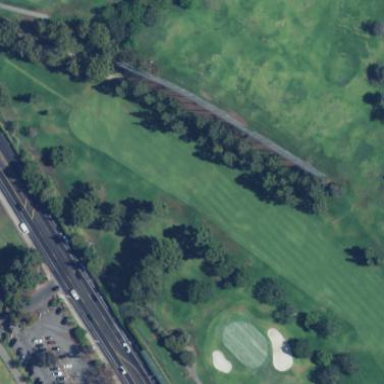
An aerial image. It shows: Golf rough area.